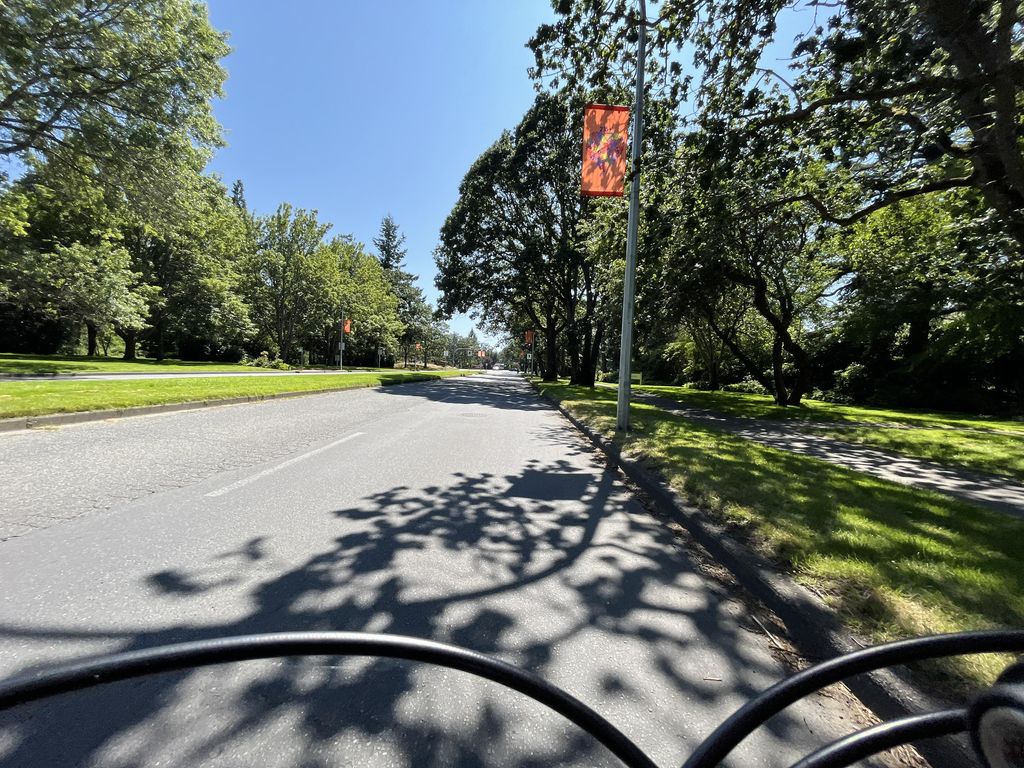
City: victoria